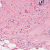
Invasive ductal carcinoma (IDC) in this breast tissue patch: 0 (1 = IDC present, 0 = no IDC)